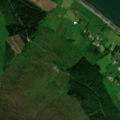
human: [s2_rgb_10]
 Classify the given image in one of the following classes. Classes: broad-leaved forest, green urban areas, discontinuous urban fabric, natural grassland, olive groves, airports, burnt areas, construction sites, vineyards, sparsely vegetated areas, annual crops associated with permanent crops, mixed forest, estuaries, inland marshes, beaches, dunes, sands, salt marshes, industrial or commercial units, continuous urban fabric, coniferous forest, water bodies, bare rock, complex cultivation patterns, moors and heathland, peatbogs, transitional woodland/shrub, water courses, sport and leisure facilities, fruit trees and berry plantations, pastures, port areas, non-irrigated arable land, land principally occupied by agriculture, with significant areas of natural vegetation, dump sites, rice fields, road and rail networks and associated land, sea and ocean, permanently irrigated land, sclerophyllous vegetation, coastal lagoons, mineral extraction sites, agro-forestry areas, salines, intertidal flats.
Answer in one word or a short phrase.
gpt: pastures, coniferous forest, natural grassland, moors and heathland, peatbogs, sea and ocean